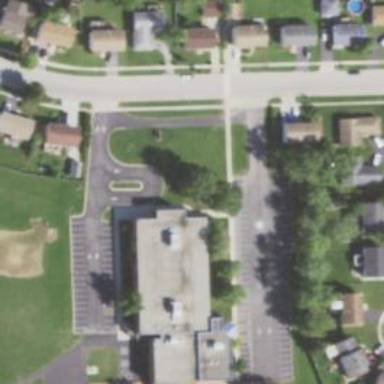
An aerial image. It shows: School.